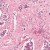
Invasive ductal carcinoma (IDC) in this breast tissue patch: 1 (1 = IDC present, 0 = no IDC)